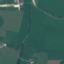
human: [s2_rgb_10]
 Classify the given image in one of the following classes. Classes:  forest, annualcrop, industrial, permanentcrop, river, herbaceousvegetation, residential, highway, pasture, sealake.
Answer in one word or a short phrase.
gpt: Pasture